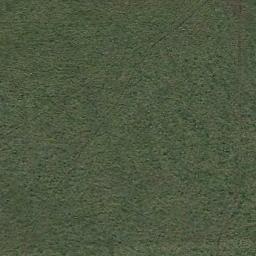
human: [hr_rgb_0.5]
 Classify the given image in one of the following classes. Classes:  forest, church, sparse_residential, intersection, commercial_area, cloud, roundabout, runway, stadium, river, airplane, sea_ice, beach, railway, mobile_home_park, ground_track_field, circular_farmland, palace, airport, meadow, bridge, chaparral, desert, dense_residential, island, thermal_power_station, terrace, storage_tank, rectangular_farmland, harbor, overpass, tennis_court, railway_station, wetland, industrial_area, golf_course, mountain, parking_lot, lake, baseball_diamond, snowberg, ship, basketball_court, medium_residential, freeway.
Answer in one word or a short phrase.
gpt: meadow